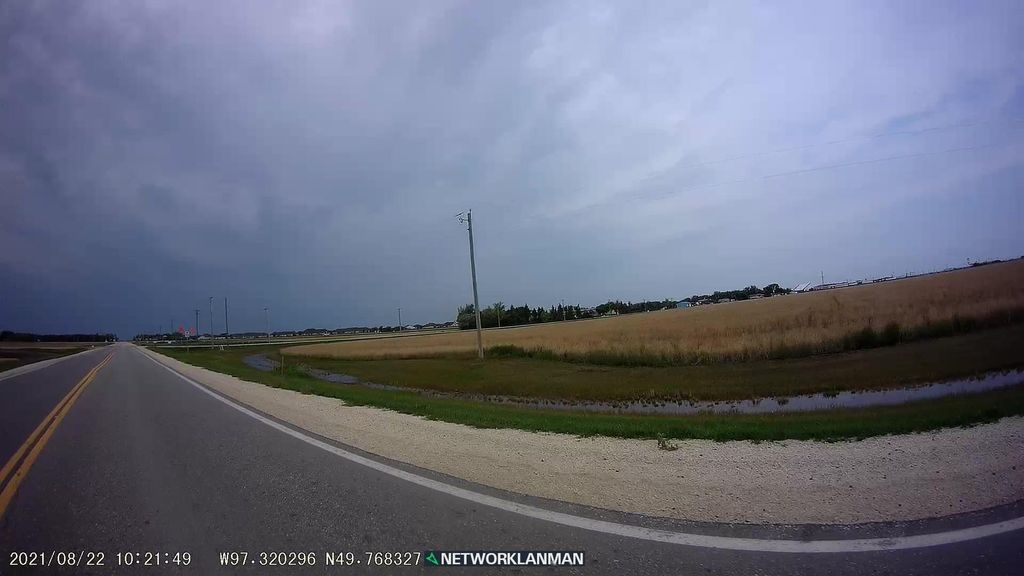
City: winnipeg